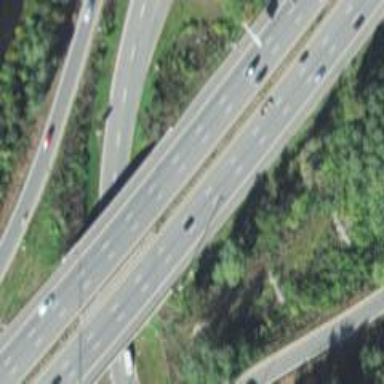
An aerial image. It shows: Asphalt bridge on motorway.